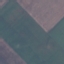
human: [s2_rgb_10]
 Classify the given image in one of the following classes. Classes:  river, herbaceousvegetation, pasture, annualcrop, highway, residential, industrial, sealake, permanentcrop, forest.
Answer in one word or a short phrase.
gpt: AnnualCrop